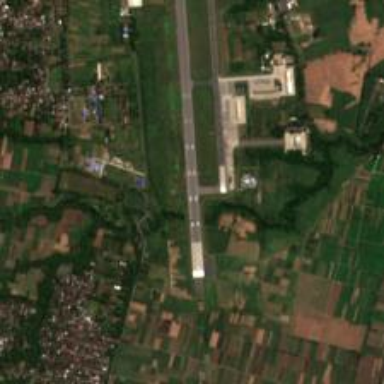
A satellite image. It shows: Runway at airport.